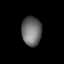
Tissue: lung
Cell type: T cells
Senescence score: 0.2203
Nuclear area (px): 570
Mean DAPI intensity: 108.104